Question: I realize that '0.' is the background and figured out some of the others by playing around with the colors. But looking online for some interesting color schemes, I see other color settings using a <URL> set up that have other identifiers like '00 01 02 03 04 05 06 07 08 09 0A 0B 0C 0D 0E 0F' Is there a reference guide for matching the two different identifiers?

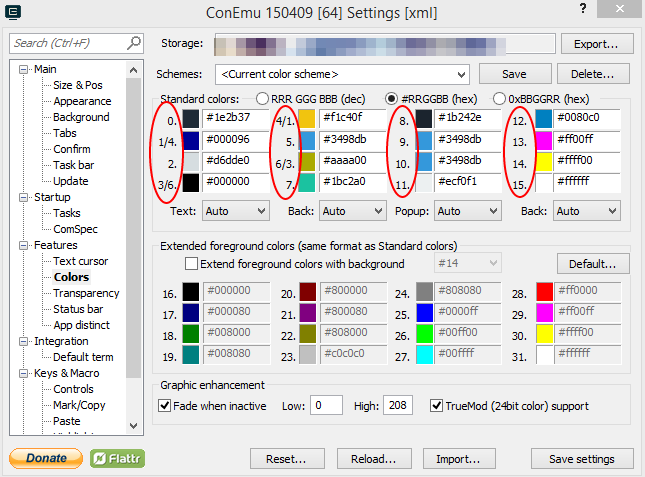
Answer: ConEmu colors exactly match to <URL> color indexes.

As you can see, they match (by order) lower box of any ConEmu palette (if 'Extend foreground colors' is not used).

But ANSI X3.64 color indexes are <URL>. That's why in the upper box of ConEmu palette some cells has two 0-based indexes. '1/4' means 1-st color from Windows palette and 4-th color from ANSI palette.
At last, ANSI palette defines only 8 colors instead of 16 as in Windows. However ANSI defines two codes for background/foreground intensity to be able address indexes 8-15 from Windows palette.
PS. As for '0F' read about <URL>.